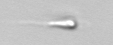
Label: flagellate_morphotype3